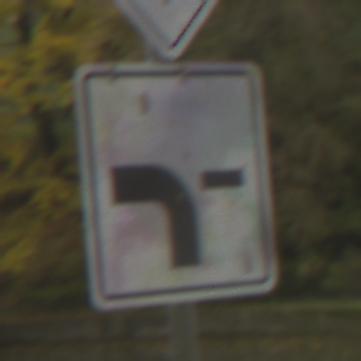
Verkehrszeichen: VerlaufVorfahrtsstrasse6
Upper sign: Vorfahrtsstrasse
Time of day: MorningAfternoon
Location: Outdoor (Nature)
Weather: Overcast
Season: Autumn
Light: Natural